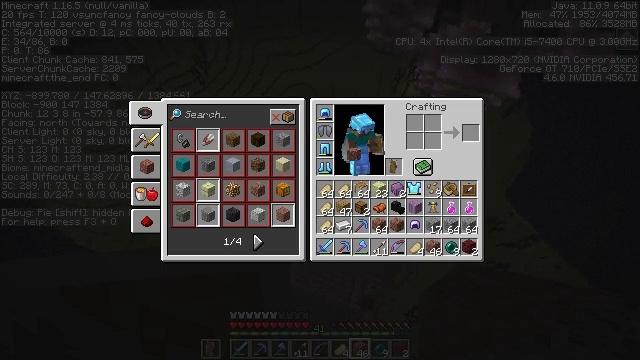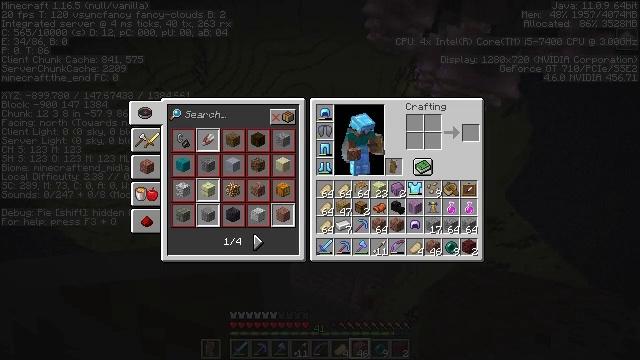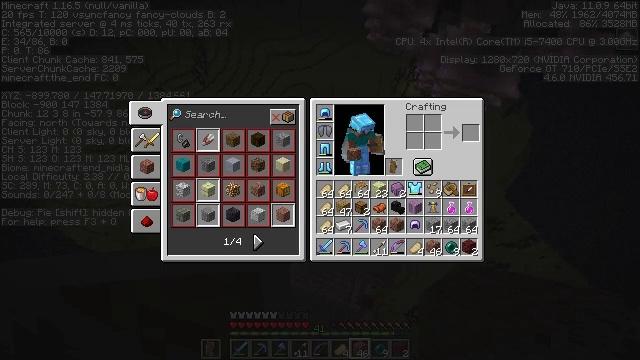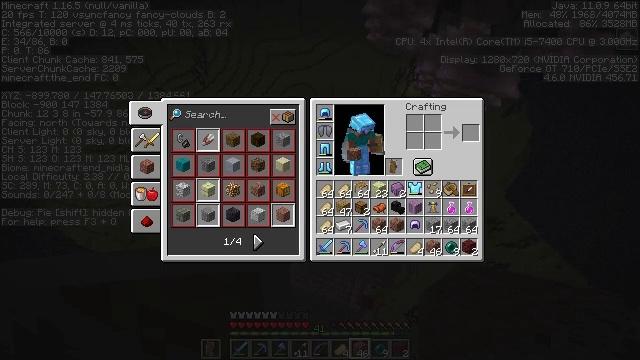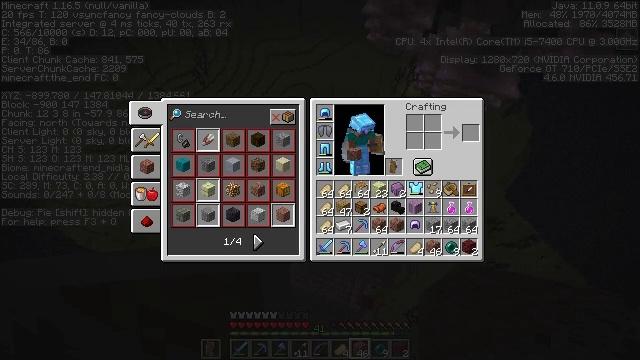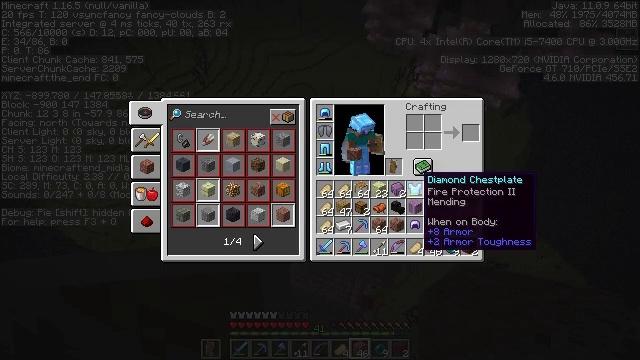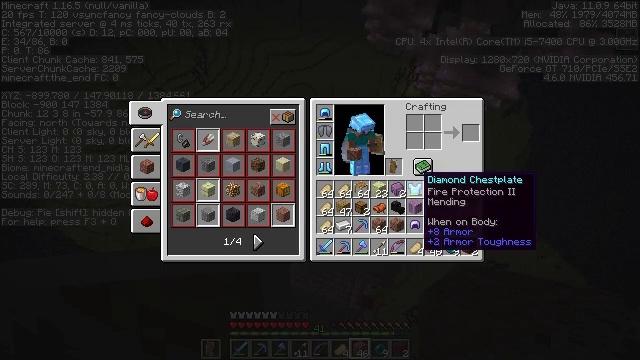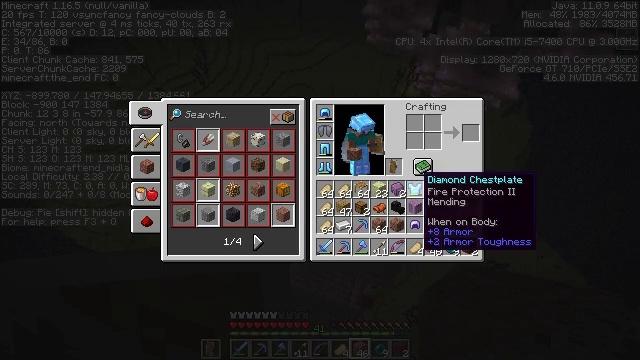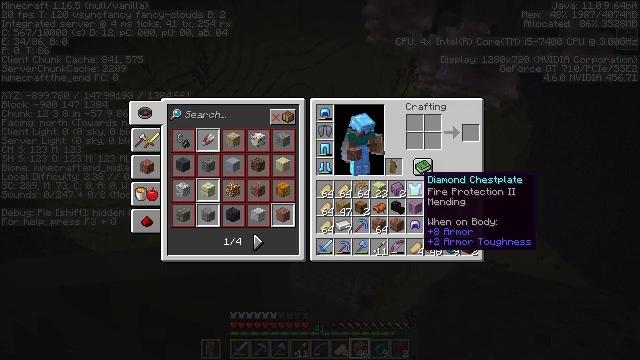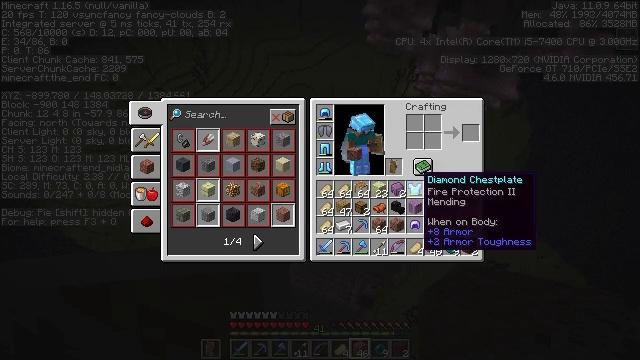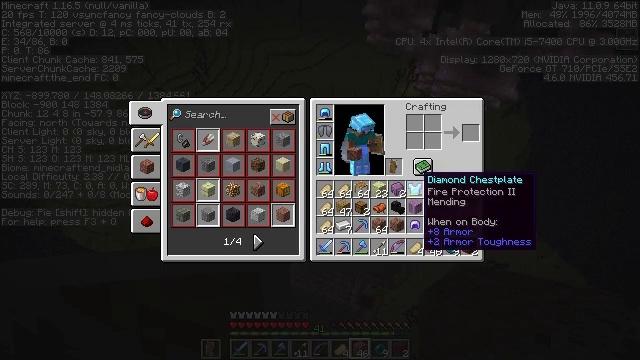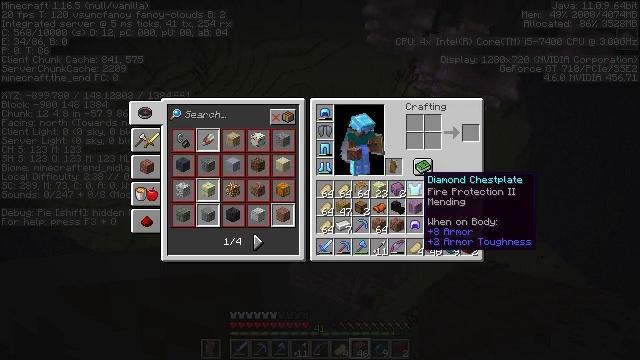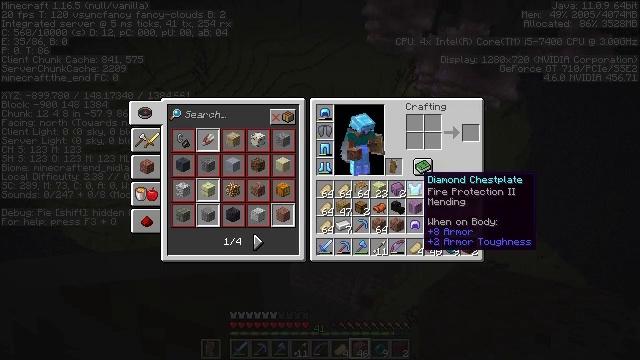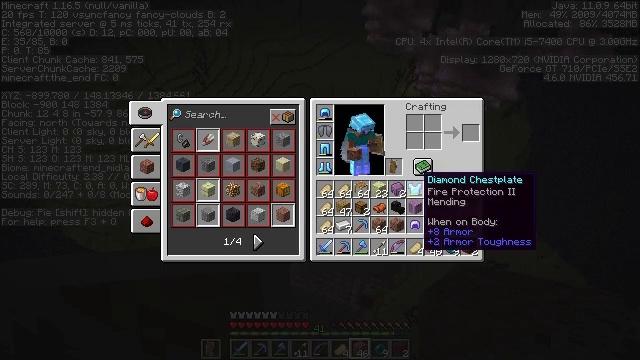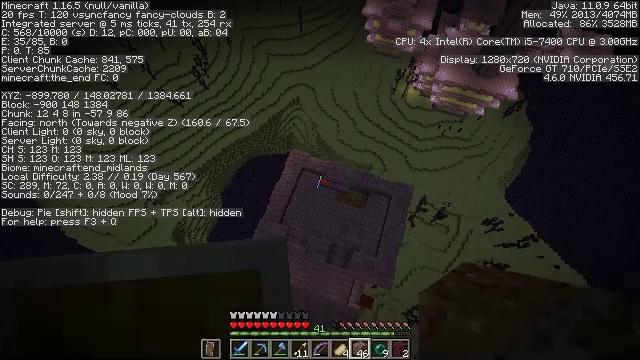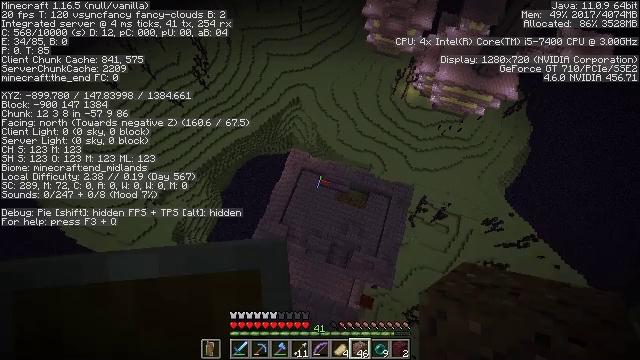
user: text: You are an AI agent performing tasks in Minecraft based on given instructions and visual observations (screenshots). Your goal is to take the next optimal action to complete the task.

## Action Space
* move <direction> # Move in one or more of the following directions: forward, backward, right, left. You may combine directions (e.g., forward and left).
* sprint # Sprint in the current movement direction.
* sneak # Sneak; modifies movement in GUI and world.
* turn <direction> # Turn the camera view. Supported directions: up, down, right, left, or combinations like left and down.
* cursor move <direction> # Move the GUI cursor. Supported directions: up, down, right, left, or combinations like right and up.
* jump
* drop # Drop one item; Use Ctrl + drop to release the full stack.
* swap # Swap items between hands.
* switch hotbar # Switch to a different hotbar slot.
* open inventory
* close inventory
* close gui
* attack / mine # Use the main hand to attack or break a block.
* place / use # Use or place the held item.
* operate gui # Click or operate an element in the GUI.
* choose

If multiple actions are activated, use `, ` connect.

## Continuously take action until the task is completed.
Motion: motion action
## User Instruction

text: Gather end stone bricks from a structure.
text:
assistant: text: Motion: no_op
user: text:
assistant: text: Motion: operate gui
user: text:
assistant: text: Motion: operate gui
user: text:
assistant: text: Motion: operate gui
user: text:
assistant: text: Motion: no_op
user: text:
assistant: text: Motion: no_op
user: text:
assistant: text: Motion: no_op
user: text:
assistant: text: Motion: no_op
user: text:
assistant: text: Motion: no_op
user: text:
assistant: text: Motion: no_op
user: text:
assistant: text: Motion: no_op
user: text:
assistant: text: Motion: no_op
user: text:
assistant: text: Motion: no_op
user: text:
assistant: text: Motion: no_op
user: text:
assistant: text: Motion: no_op
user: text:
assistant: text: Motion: no_op
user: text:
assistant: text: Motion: no_op
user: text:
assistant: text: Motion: no_op
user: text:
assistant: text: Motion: turn right
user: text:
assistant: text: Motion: turn right
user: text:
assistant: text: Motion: turn right
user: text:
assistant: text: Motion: turn right
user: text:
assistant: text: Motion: turn right
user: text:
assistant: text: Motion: turn right and up
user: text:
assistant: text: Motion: turn up
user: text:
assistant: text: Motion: turn left
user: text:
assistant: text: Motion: jump
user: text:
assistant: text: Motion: jump
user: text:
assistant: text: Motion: jump
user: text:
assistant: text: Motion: turn up, jump